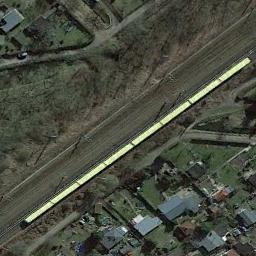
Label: railway